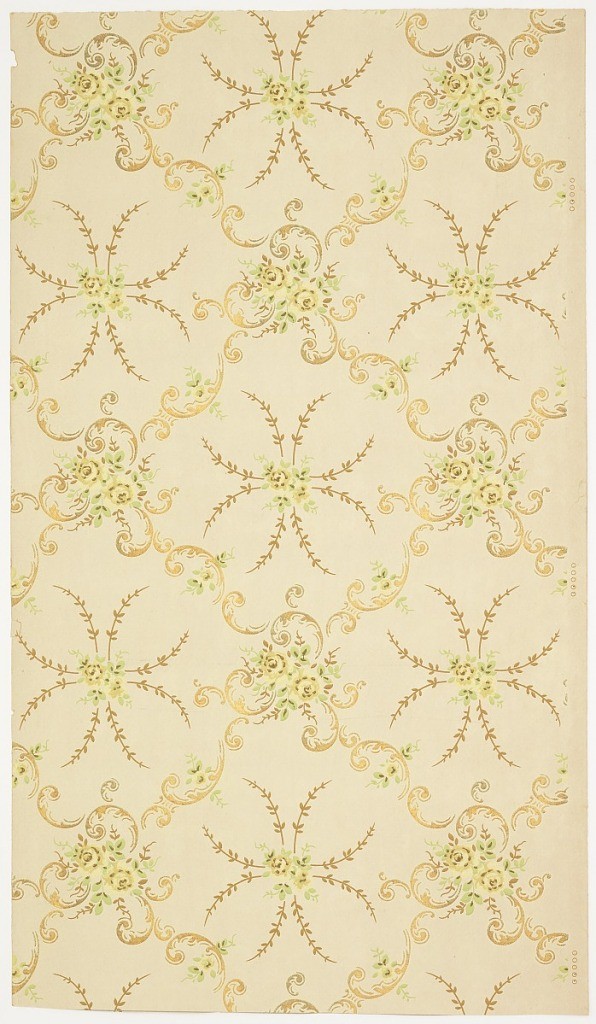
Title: Ceiling paper
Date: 1905–1915
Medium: Machine-printed paper, liquid mica
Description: Two-flower bouquets, surrounded by foliate scrolls that form a diagonal treillage pattern with smaller two-flower bouquets and foliate tendrils in the resulting square negative spaces. Ground is white and embossed in a grid-like pattern. Printed in green, yellow, gold mica, and brown.